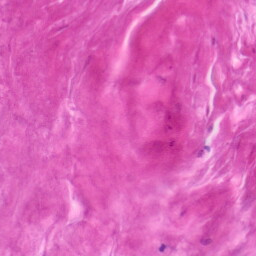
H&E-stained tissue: Tonsil